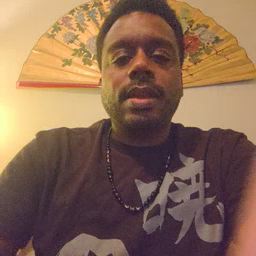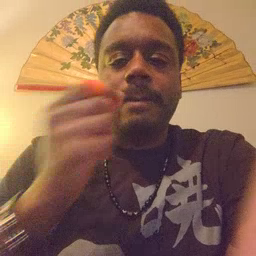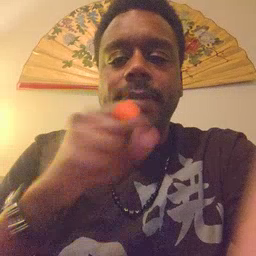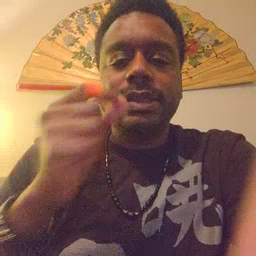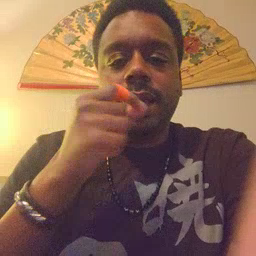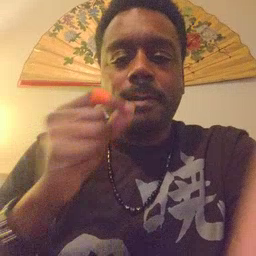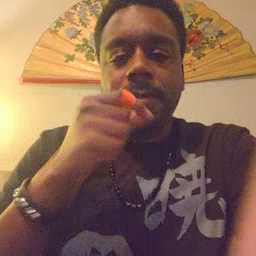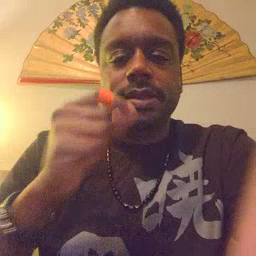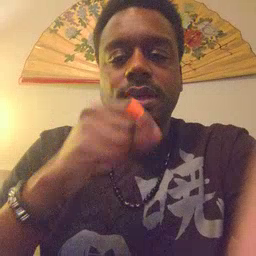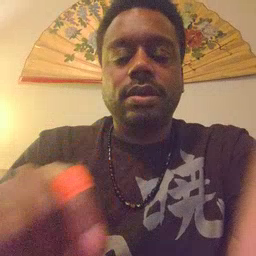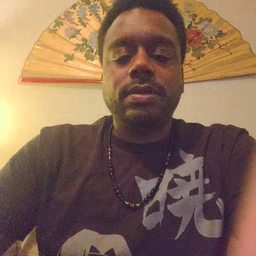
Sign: pencil